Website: walmart
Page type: billing-address
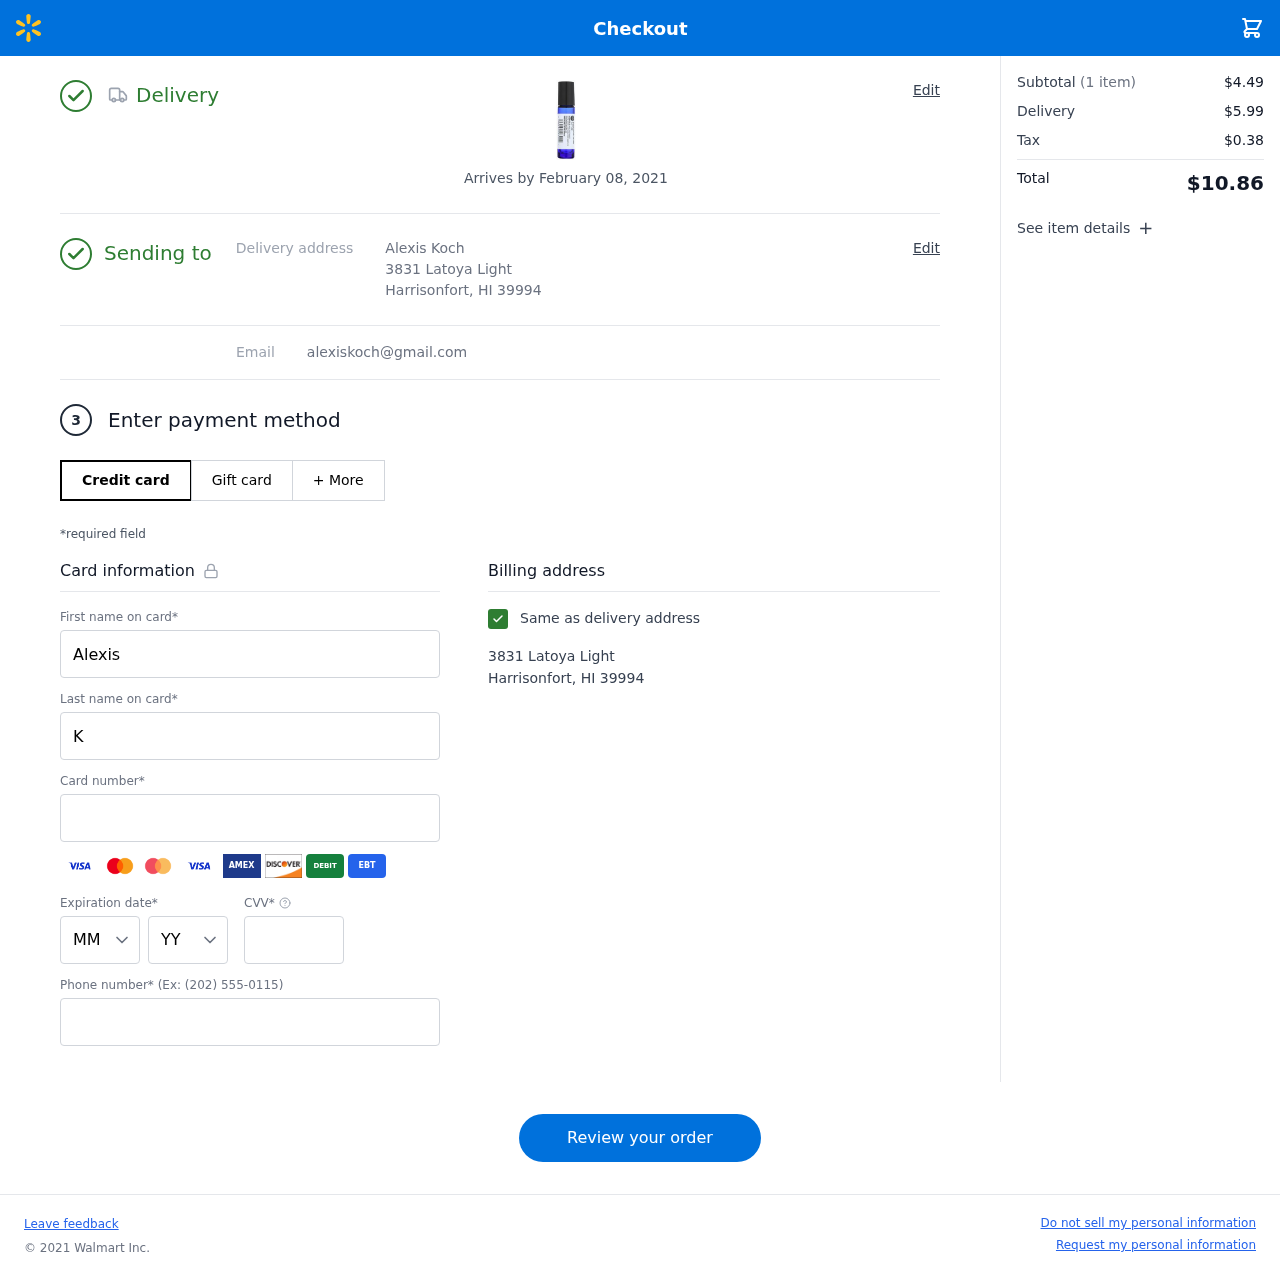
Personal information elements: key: PII_CARD_CVV
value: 5915
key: PII_CARD_EXPIRY_MONTH
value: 04
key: PII_CARD_EXPIRY_YEAR
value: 27
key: PII_CARD_NUMBER
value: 3743 1288 2045 583
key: PII_EMAIL
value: alexiskoch@gmail.com
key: PII_FIRSTNAME
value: Alexis
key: PII_FULLNAME
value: Alexis Koch
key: PII_LASTNAME
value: Koch
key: PII_PHONE
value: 8774829414
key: PII_STREET
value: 3831 Latoya Light
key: PII_CITY_STATE_ZIP
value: Harrisonfort, HI 39994
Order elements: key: ORDER_DELIVERY_DATE
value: Arrives by February 08, 2021
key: ORDER_NUM_ITEMS
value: (1 item)
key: ORDER_SUBTOTAL
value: $4.49
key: ORDER_SHIPPING_COST
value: $5.99
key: ORDER_TAX
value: $0.38
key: ORDER_TOTAL
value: $10.86